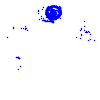
Particle: electron